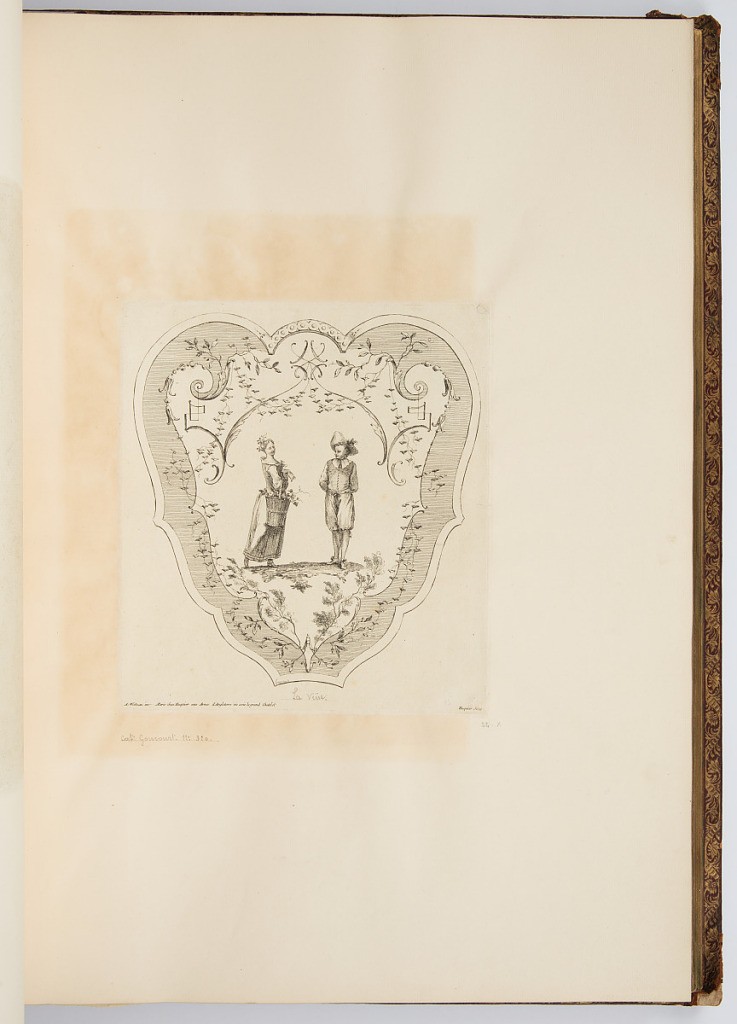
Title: La Veüe
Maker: Antoine Watteau, French, 1684–1721
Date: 1723-1735
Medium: Etching on laid paper
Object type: Bound print
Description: Heart shaped cartouche with a vignette of a man and a woman holding a basket looking at one another. They are surrounded by vines and scrolls. The plate is signed; the title is inscribed in graphite, but can be found printed in other versions of the plate.